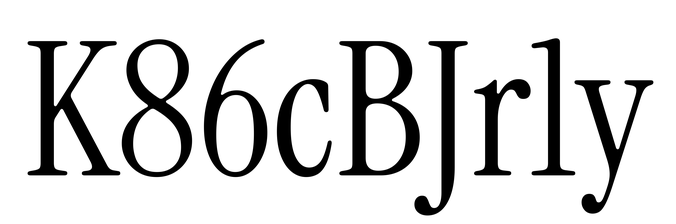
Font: InstrumentSerif-Regular